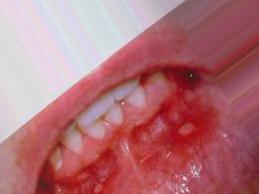
Condition: Mouth Ulcer